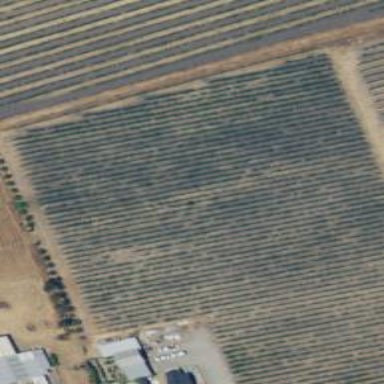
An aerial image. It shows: Vineyard where grapes are grown.